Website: lowes
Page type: review-order
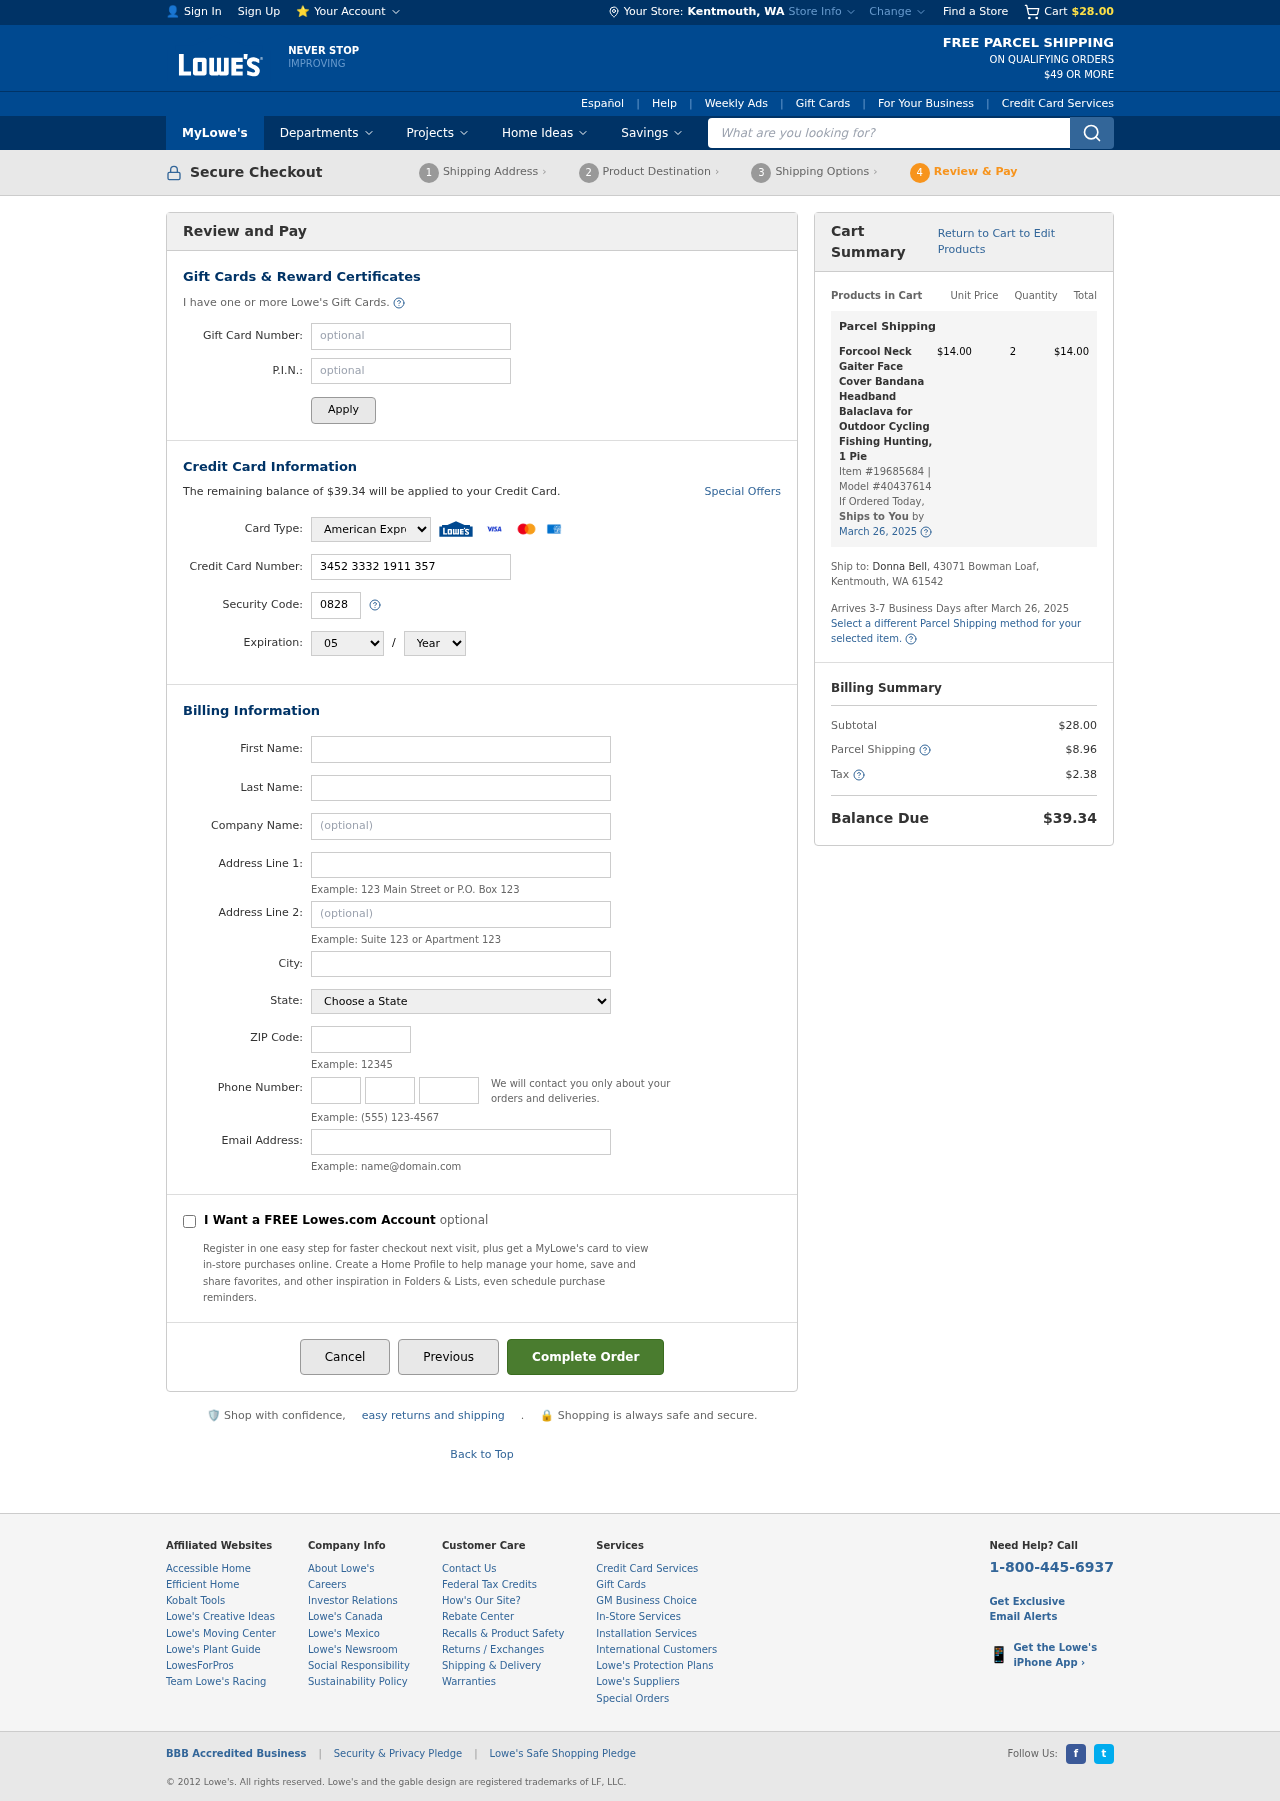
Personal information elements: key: PII_CARD_CVV
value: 0828
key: PII_CARD_EXPIRY_MONTH
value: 05
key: PII_CARD_EXPIRY_YEAR
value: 28
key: PII_CARD_NUMBER
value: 3452 3332 1911 357
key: PII_CARD_TYPE
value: American Express
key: PII_CITY
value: Kentmouth
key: PII_CITY_STATE
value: Kentmouth, WA
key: PII_EMAIL
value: donnabell@yahoo.com
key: PII_FIRSTNAME
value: Donna
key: PII_LASTNAME
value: Bell
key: PII_PHONE_AREA
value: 478
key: PII_PHONE_PREFIX
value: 331
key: PII_PHONE_SUFFIX
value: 3339
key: PII_POSTCODE
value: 61542
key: PII_STATE
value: Washington
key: PII_STREET
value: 43071 Bowman Loaf
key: PII_STREET2
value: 43071 Bowman Loaf
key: PII_STREET2
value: Apt. 549
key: PII_FULLNAME2
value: Donna Bell
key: PII_CITY_STATE_ZIP2
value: Kentmouth, WA 61542
Product elements: key: PRODUCT1_NAME
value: Forcool Neck Gaiter Face Cover Bandana Headband Balaclava for Outdoor Cycling Fishing Hunting, 1 Pie
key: PRODUCT1_PRICE
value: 14
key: PRODUCT1_QUANTITY
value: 2
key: PRODUCT1_ITEM_NUMBER
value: Item #19685684
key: PRODUCT1_MODEL_NUMBER
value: Model #40437614
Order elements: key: ORDER_SUBTOTAL
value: $28.00
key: ORDER_BALANCE_DUE
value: $39.34
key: ORDER_SHIPPING_DATE
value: March 26, 2025
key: ORDER_ITEM_TOTAL
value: $14.00
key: ORDER_SHIPPING_DATE2
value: March 26, 2025
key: ORDER_SHIPPING_COST
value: $8.96
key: ORDER_TAX
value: $2.38
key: ORDER_TOTAL
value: $39.34
Search elements: key: HEADER_SEARCH
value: What are you looking for?